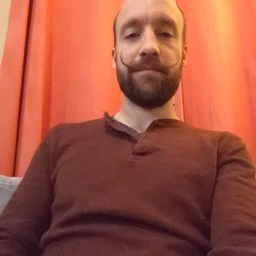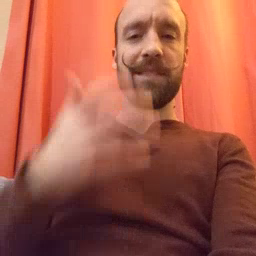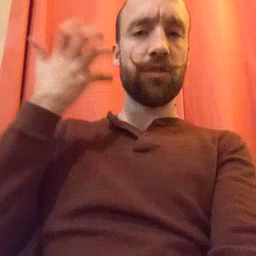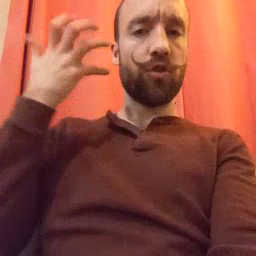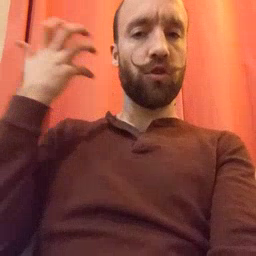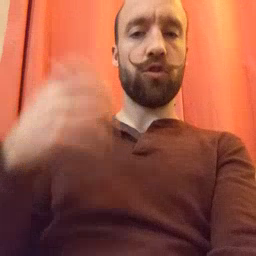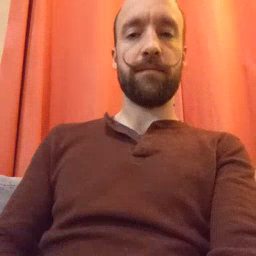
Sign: tiger